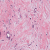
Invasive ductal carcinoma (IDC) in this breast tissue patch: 0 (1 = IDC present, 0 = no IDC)